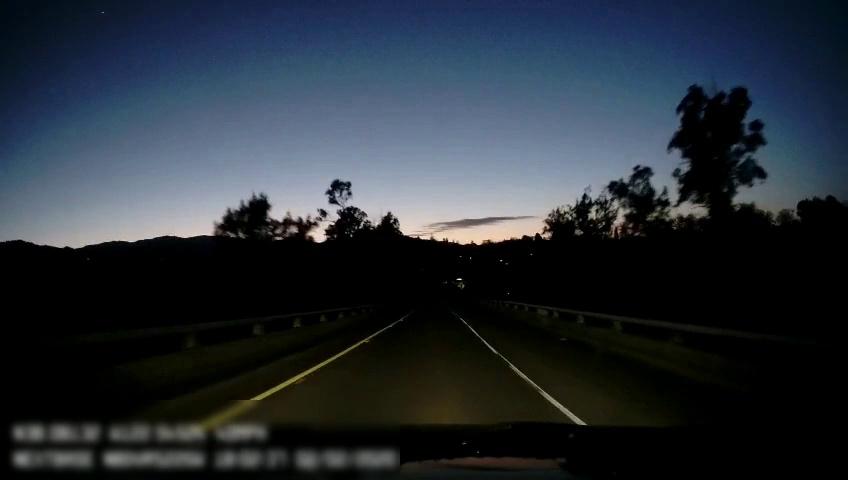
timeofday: Dusk/Dawn/Twilight
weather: Other
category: Drivable Space
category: Lanes | Alternate Lane
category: Lanes | Alternate Lane